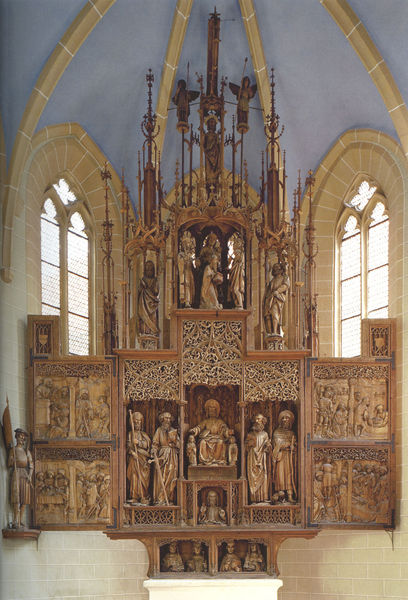
Titel: Hochaltar der Schloßkirche St. Jacobus d. Ä. in Winnenden
Standort: Winnenden, Schloßkirche St. Jacobus d.Ä. (EU - D - BW)
Schlagwörter: blau, flügel, gott, mann, braun, fenster, holz, männer, bild, kirche, figur, gold, gotik, skulptur, relief, bilder, fahne, figuren, thron, tafel, hoch, gewölbe, schnitt, kupfer, altar, hochaltar, schnitzerei, heiligenschein, orgel, christus, jesus, kreuzigung, mittelalter, chor, kapelle, heilige, heilig, maria, reliefs, szenen, schrein, aufzug, geschnitzt, skultpur, kirchenfenster, fiale, predella, schnitzaltar, flügelaltar, apostel, holzschnitzerei, ungefasst, bildschnitzerei, holzsichtig, wachsfiguren, akulptur, a, vollrelief, südalpin, schrain, vollreleif, fllügelaltar, vorreformatorisch, trhjon